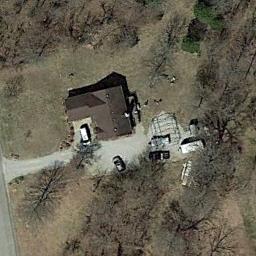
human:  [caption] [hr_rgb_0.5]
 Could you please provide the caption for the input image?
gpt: In a sparse residential area there is a house and many withered trees surrounded by open spaces .

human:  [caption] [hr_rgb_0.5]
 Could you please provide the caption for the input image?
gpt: There are several houses among the lush woods .

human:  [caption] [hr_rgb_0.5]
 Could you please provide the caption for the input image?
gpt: Several cars are next to the sparse residential .

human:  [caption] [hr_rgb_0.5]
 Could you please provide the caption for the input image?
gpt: The sparse residential is on the bare land next to some trees and a road .

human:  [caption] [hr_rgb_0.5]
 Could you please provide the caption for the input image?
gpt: A sparse residential area with many brown trees and a brown building .